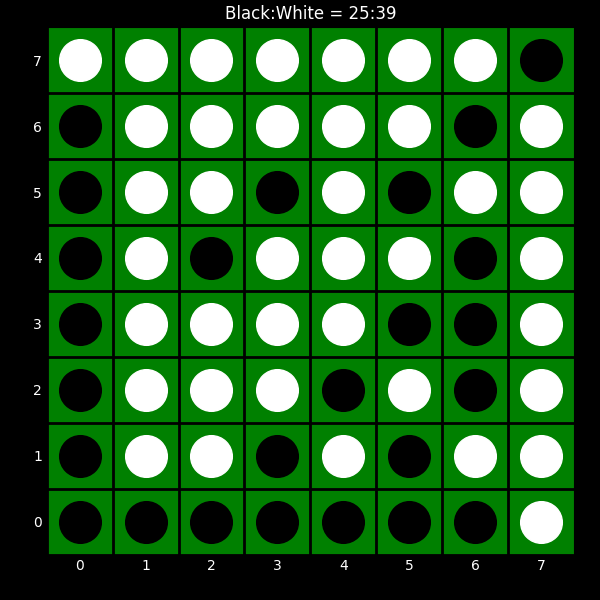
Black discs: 25
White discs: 39